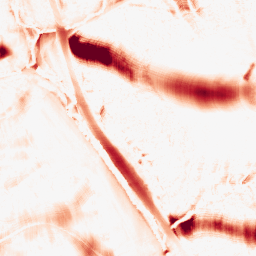
Category: morphological
Decomposition family: morphological_ellipse
Decomposition parameters: operation: opening
width: 50
height: 30
Upsampling method: quartic
Upsampling parameters: scale: 2
Upsampling scale: 2